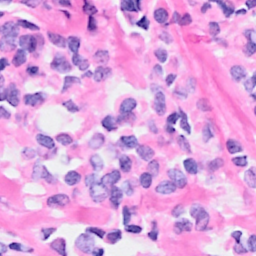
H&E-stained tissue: Breast